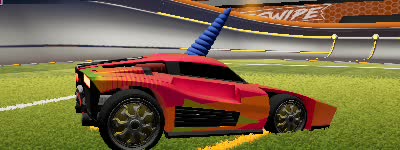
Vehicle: breakout